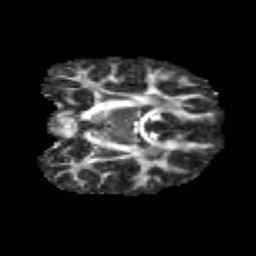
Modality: FA
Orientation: coronal
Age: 12
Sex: male
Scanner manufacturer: siemens
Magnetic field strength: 3 T
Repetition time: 3.8 s
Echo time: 0.07 s